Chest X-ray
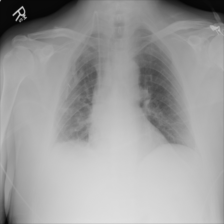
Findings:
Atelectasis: negative
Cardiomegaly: negative
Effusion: negative
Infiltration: negative
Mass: negative
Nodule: negative
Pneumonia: negative
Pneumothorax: negative
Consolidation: negative
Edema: negative
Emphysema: negative
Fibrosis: negative
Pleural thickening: negative
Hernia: negative